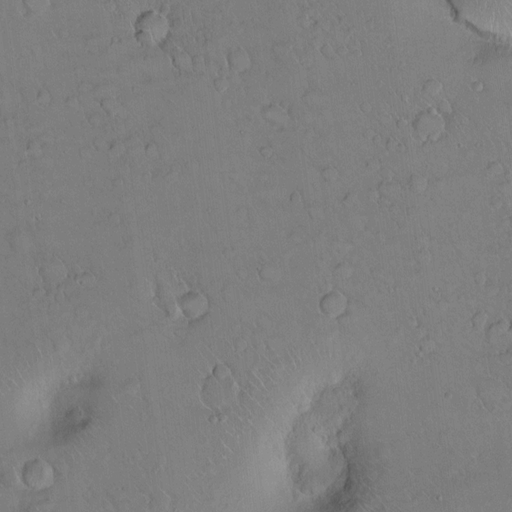
Classes present: Background, Cone